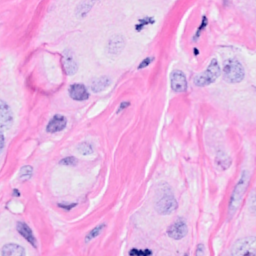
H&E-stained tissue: Breast